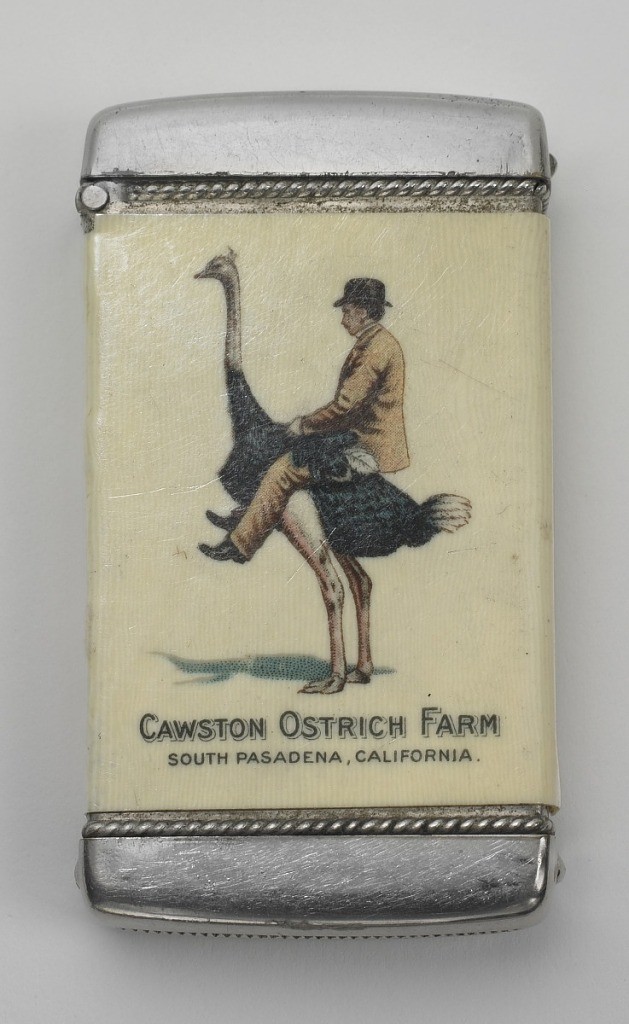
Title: "Cawston Ostrich Farm, South Pasadena, California"
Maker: Whitehead & Hoag Company
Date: ca. 1900
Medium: Nickel-plated metal, printed celluloid
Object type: Matchsafe
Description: Rectangular, with rounded corners, featuring printed advertisement for Cawston Ostrich Farm.  The front displays image of man in tan suit and black bowler hat sitting astride an ostrich, both facing left; below image is the inscription "Cawston Ostrich Farm," "South Pasadena, California."  Reverse with image of six ostriches standing before or behind a shrub in an open field, with rail fence and trees in background.  Lid hinged at side. Striker in recessed groove on bottom.